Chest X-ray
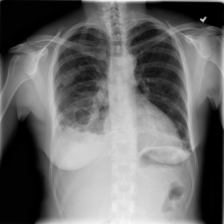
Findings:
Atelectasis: negative
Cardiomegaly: negative
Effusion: negative
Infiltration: negative
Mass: negative
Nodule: negative
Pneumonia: negative
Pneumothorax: negative
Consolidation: negative
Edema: negative
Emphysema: negative
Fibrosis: negative
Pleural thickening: negative
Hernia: negative